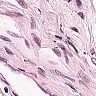
Metastatic tissue present: no